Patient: sex F, age 71
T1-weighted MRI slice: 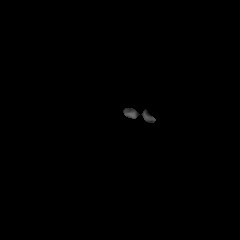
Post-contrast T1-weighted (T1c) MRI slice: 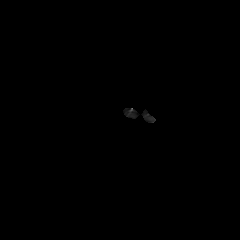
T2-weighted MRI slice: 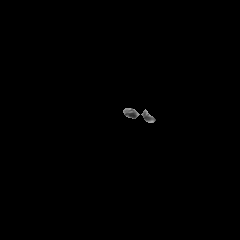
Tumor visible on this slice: no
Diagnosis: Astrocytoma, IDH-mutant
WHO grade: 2